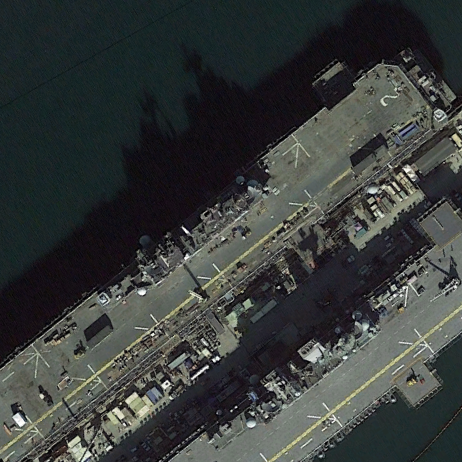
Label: Wasp-class_assault_ship